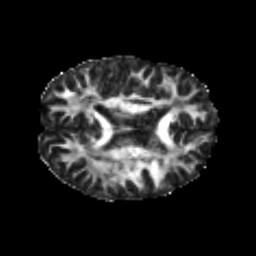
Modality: FA
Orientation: axial
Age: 20
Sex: male
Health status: healthy
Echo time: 0.074 s